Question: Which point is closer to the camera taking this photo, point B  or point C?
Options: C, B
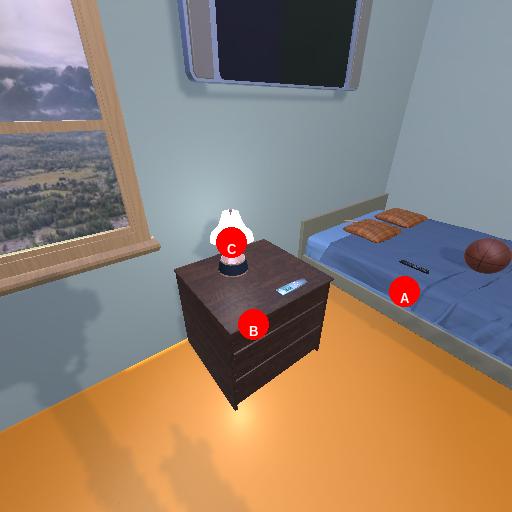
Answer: C